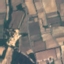
Land use / land cover class: PermanentCrop